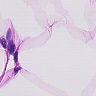
Metastatic tissue present: no